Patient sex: M
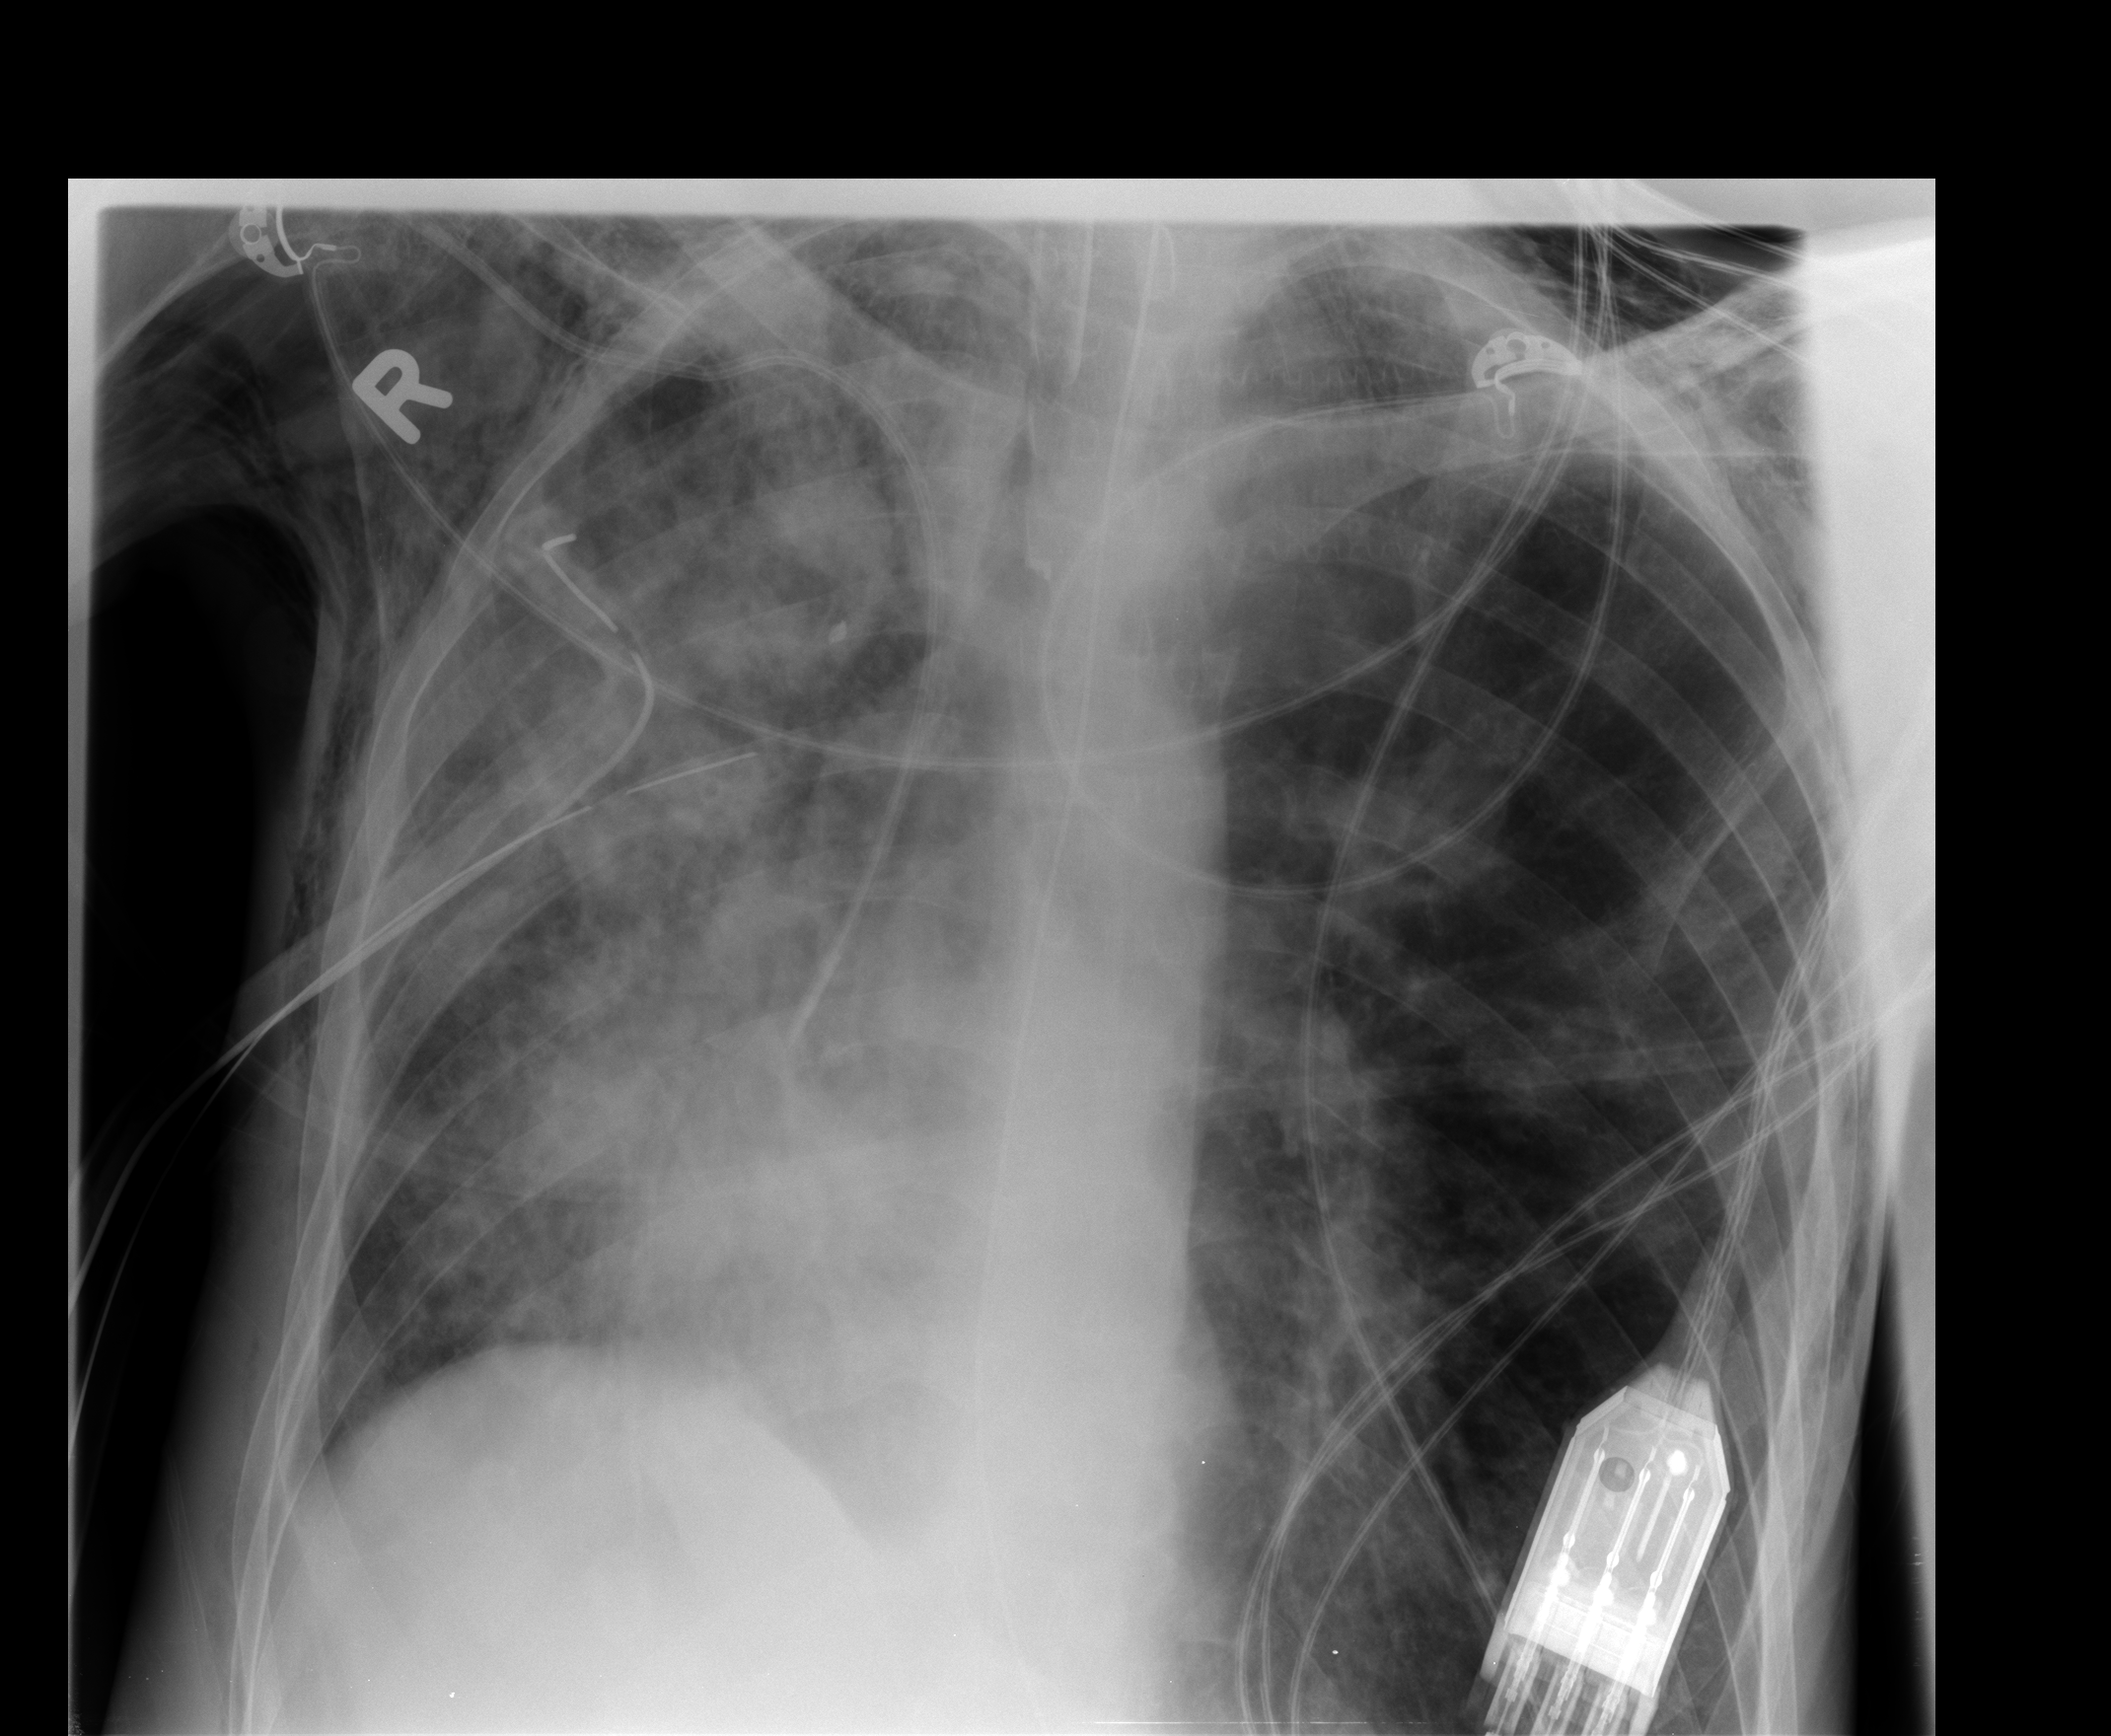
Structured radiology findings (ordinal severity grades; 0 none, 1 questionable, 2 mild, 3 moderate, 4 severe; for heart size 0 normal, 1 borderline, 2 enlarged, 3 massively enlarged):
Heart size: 0
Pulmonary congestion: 2
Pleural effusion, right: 1
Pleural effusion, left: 0
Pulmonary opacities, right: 3
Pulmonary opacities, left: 2
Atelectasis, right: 3
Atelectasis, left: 2